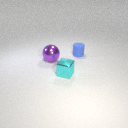
small blue rubber cylinder to the right of small cyan metal cube